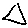
Label: triangle